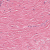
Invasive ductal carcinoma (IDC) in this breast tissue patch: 0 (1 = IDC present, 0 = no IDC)